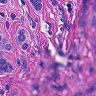
Metastatic tissue present: yes